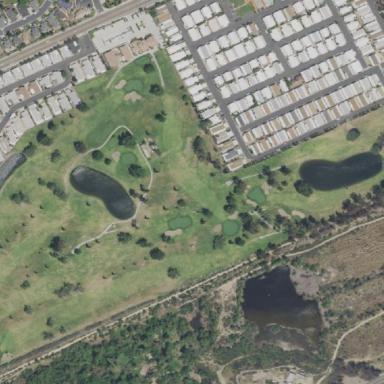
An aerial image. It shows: Golf course surrounded by greenery.